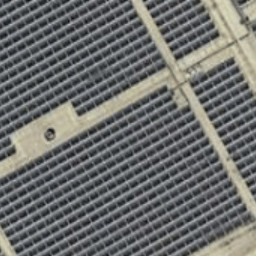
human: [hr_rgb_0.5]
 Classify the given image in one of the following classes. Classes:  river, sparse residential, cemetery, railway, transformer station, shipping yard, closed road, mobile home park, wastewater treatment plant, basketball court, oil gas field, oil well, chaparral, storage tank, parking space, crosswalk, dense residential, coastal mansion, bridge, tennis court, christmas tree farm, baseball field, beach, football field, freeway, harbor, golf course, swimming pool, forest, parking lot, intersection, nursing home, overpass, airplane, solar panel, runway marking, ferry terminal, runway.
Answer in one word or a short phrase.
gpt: solar panel